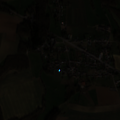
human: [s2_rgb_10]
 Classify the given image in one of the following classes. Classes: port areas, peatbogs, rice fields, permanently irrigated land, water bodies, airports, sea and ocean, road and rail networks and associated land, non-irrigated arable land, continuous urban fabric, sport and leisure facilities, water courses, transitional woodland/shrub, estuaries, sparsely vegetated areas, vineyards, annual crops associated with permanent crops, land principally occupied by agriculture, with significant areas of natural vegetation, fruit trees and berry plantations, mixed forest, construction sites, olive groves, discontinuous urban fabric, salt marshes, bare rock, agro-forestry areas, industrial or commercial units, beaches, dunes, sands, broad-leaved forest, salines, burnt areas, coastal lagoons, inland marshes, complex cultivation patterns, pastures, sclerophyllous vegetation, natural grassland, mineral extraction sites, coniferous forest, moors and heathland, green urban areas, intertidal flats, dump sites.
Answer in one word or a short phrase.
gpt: discontinuous urban fabric, non-irrigated arable land, complex cultivation patterns, land principally occupied by agriculture, with significant areas of natural vegetation, broad-leaved forest